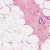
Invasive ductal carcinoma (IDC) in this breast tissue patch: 0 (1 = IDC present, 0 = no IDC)